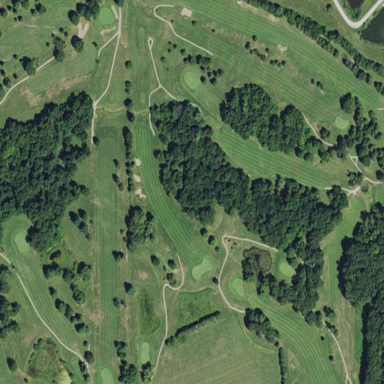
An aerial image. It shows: Golf course surrounded by greenery.